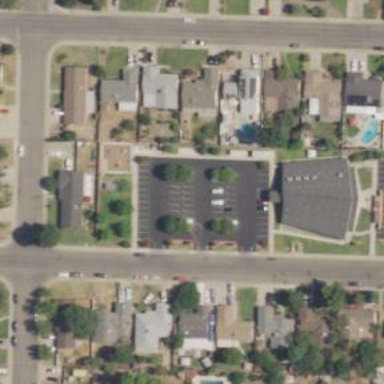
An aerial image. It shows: Place of worship located within neighborhood of single-family residential properties.